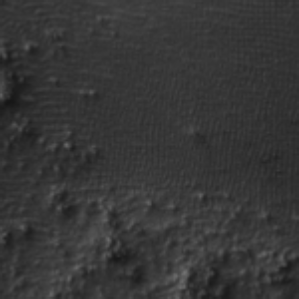
Label: frost